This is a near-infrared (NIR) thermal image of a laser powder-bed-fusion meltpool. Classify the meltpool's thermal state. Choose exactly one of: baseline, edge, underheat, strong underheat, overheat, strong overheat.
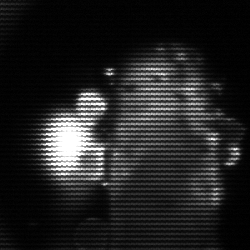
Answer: strong underheat